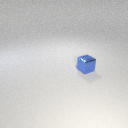
small blue metal cube